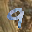
Label: 9